I will show an image sequence of human cooking. I have annotated the images with numbered circles. Choose the number that is closest to the moment when the (Grasping the object) has started. You are a five-time world champion in this game. Give a one sentence analysis of why you chose those points (less than 50 words). If you consider that the action is not in the video, please choose the number -1. Provide your answer at the end in a json file of this format: {"points": []}
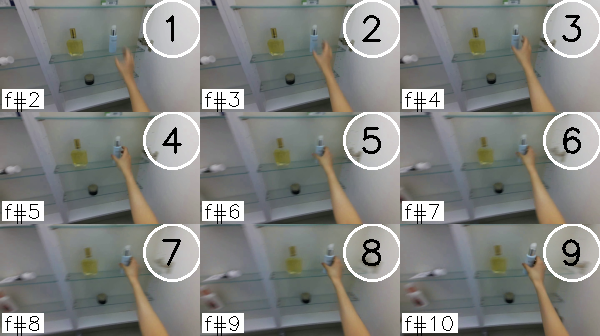
Frame 6 shows the clearest moment of hand-object contact.
{"points": [6]}